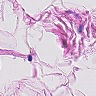
Metastatic tissue present: no